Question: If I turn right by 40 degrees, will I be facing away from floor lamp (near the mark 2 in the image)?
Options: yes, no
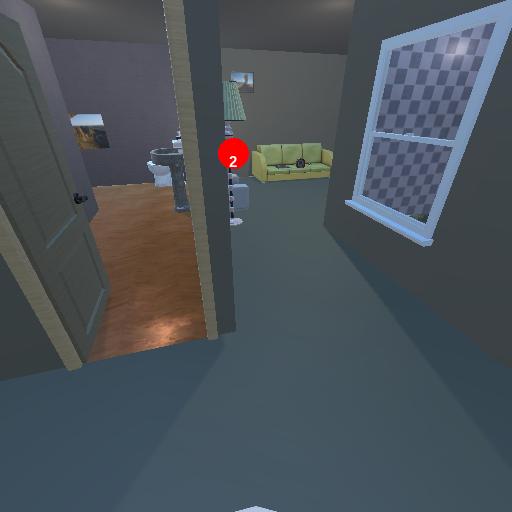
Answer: yes